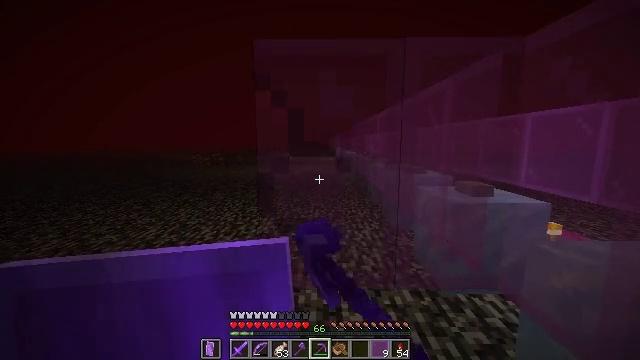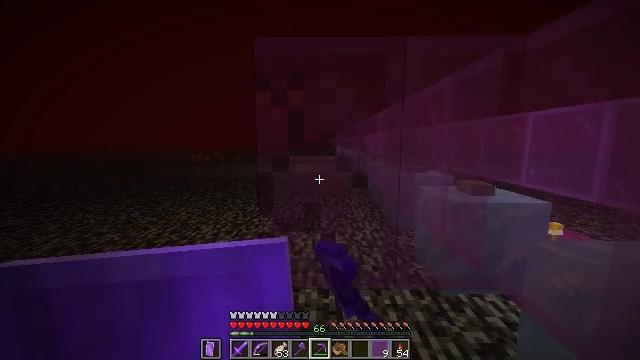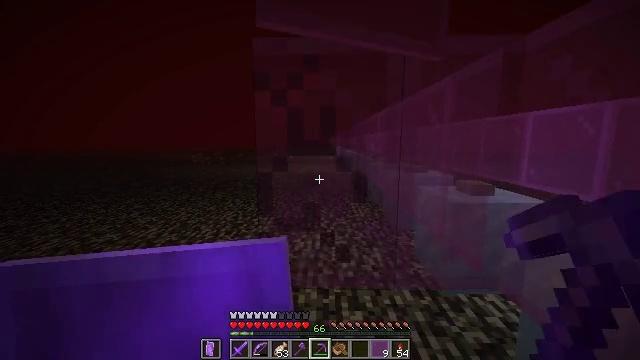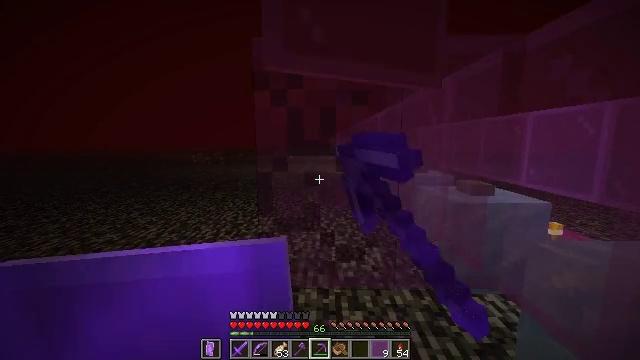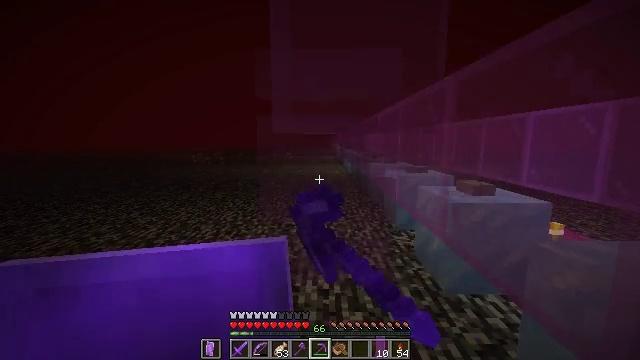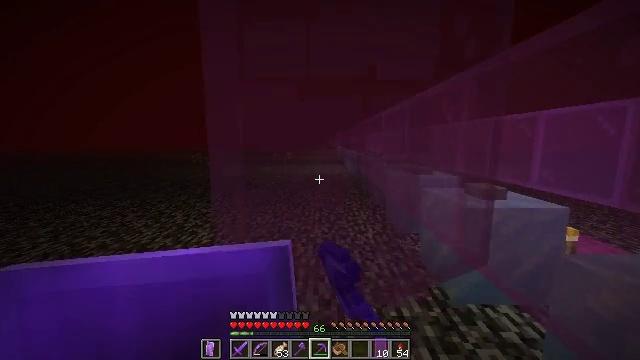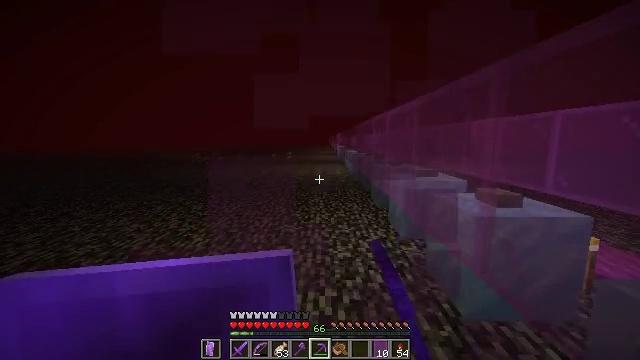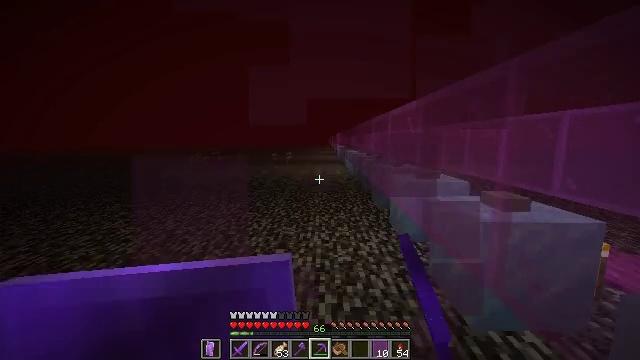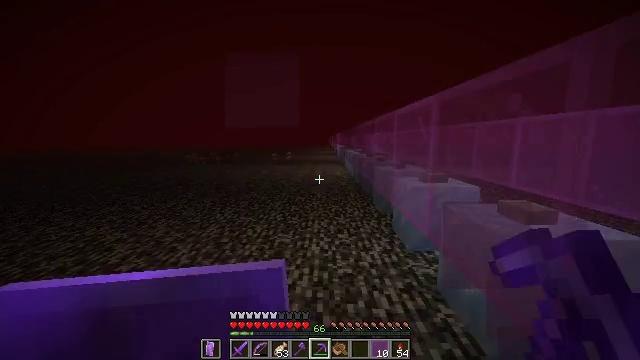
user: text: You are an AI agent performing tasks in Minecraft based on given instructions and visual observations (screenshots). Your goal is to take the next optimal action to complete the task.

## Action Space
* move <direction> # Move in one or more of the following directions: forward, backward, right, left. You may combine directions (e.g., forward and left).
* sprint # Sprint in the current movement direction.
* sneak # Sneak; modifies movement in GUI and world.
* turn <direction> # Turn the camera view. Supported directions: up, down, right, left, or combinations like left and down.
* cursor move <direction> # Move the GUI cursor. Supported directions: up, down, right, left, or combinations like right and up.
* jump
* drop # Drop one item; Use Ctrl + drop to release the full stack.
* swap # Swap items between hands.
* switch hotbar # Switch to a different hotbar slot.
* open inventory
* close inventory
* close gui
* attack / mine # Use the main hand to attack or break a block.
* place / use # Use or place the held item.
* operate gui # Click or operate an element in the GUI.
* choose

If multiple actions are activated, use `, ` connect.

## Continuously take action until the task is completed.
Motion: motion action
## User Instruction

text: Collect pieces of magenta stained glass pane.
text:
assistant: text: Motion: attack / mine
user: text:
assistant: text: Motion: attack / mine
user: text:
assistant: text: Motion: attack / mine
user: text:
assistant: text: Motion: move forward, attack / mine
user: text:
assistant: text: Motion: move forward, attack / mine
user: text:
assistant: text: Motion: move forward, attack / mine
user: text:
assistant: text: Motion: move forward, attack / mine
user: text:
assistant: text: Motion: move forward, attack / mine
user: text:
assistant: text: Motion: attack / mine